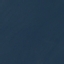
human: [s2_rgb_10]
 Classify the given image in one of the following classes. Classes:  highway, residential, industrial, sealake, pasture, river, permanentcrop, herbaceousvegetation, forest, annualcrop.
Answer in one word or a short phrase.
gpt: SeaLake